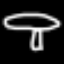
Label: mushroom